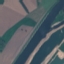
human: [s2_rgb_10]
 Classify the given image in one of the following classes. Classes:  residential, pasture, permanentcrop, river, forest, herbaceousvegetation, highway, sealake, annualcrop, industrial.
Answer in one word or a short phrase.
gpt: River